The image is an STFT spectrogram (time versus frequency) of a rotating-machine vibration signal. Based on the visible evidence, which rotor condition applies: normal, misalignment, unbalance, looseness?
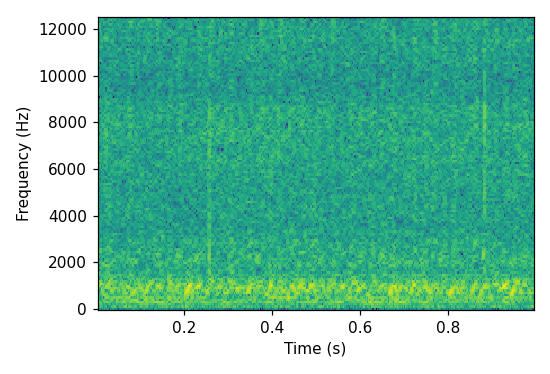
Answer: misalignment